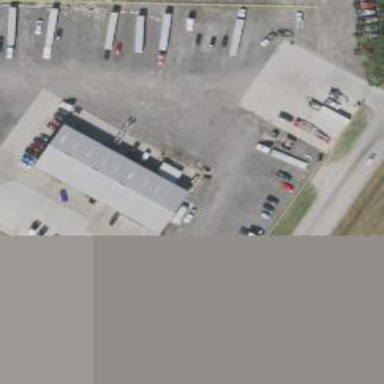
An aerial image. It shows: Car repair building.